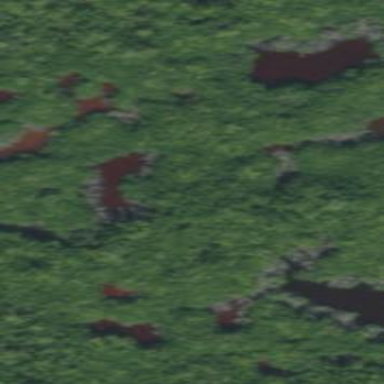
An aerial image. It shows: Pond with natural water.